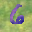
Label: 6